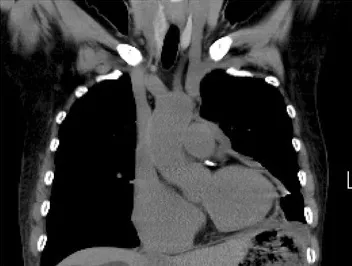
Postoperative computed-tomography images. Computed tomography showed that the pericardial tumor was almost totally resected and there was no evidence of recurrence.
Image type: radiology (ct)